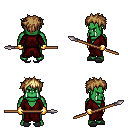
a pixel art fantasy rpg character, male body template, orc, green skin, red robe, gold greaves, blonde bedhead hairstyle, gold gloves, gray slippers, spear, four views (front, back, left, right), 2x2 character sprite sheet, small pixel art, hard edges, no anti-aliasing